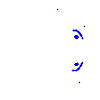
Particle: kaon